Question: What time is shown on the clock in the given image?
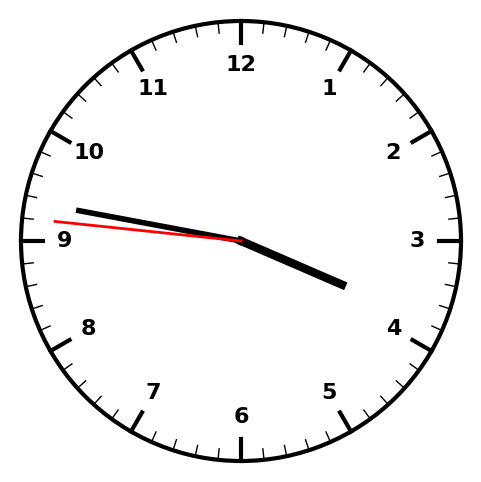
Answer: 03:46:46